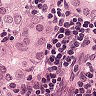
Metastatic tissue present: yes